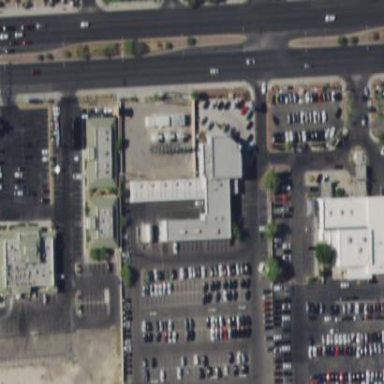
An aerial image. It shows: Car shop building.